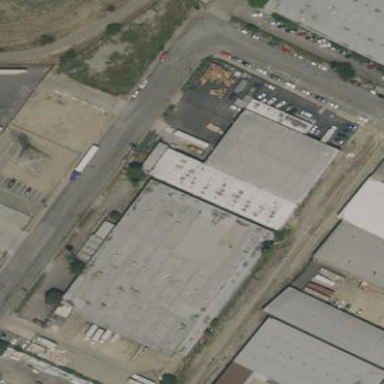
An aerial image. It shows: Warehouse.